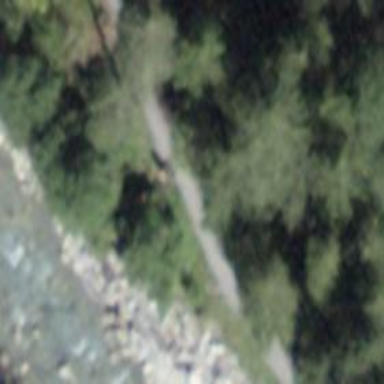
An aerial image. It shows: Bench.